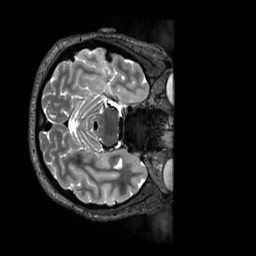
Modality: T2w
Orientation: axial
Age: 32
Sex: female
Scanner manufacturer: siemens
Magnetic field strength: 3 T
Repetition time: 3.2 s
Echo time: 0.728 s